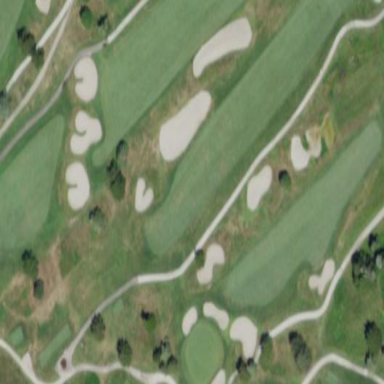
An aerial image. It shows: Area of rough grass used for golf.